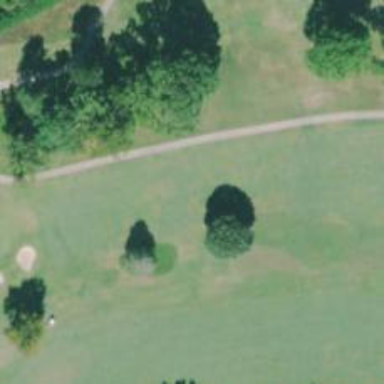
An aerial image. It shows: Golf course.